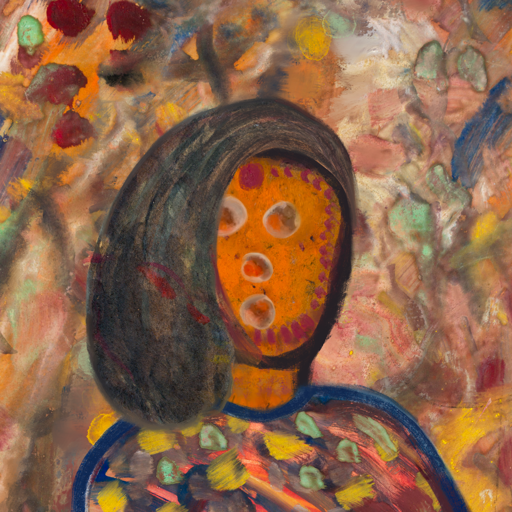
Background: Mother_And_Son_Mother, Head And Neck Front: Doll, Face Front: Rupkatha, Bust: Mother_And_Son_Mother, Hair Front: Gypsy_Mother, Head Accessory: Blank, Second Necklace: Blank, Necklace: Blank, Baby: Blank